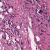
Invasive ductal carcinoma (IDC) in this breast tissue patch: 1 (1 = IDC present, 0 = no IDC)